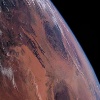
Label: land